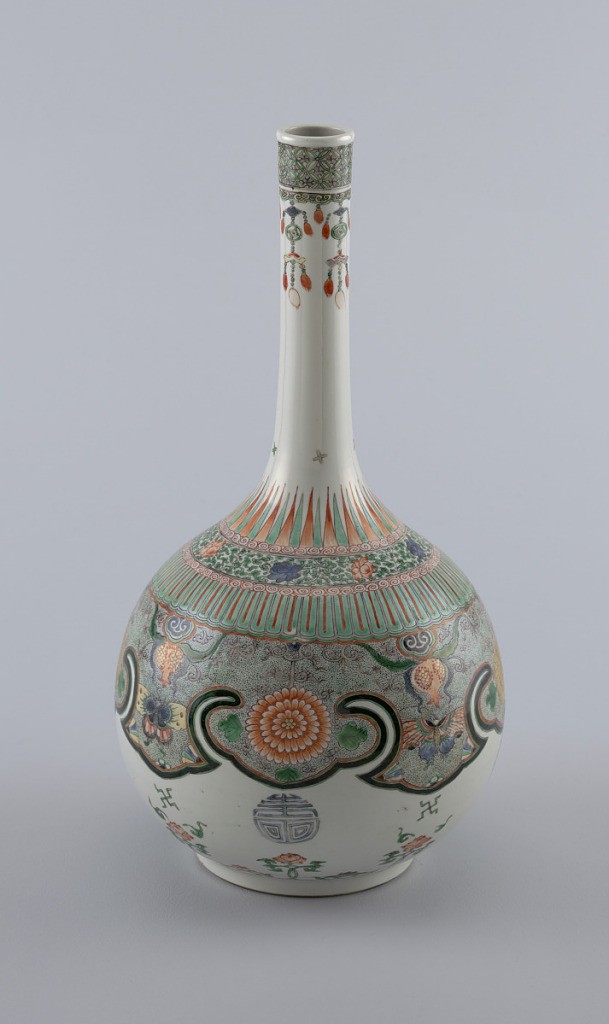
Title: Vase
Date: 1660–1720
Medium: Enameled and glazed hard-paste porcelain
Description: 'famille verte decoration; the body with swastikas, character medallions and lotus blossoms???